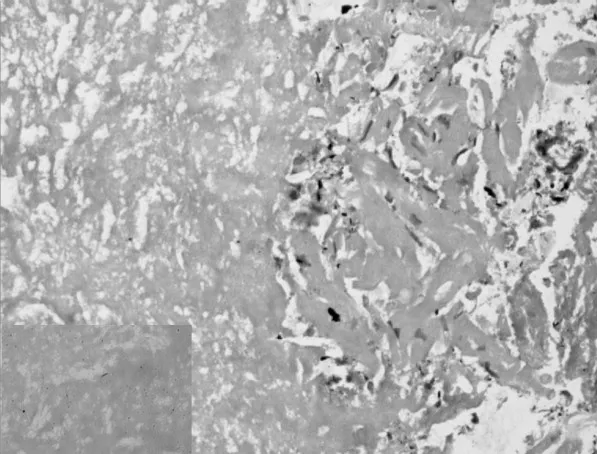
Photomicrograph demonstrates large areas of necrosis with interspersed myocytes showing degeneration and regeneration [Hematoxylin & Eosin, original magnification x 33]. Inset shows photomicrograph demonstrating acid-fast bacilli [Ziehl-Neelson stain, original magnification x 33].
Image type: pathology (congo_red)